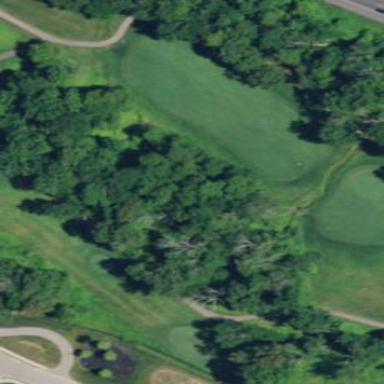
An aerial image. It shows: Golf fairway surrounded by grass.